Question: I was working with the D3 graphing library, but due to its lack of native IE8 support, I would like to switch to HighCharts.
Using D3, I was able to create the following graph using CSS classes with the 'fill' property.

There are 5 series of values that have produced that graph; the first defines the top of the light gray area, the second defines the top of the dark gray area, the third defines the blue line, etc.
Is it possible to create something similar using HighCharts?
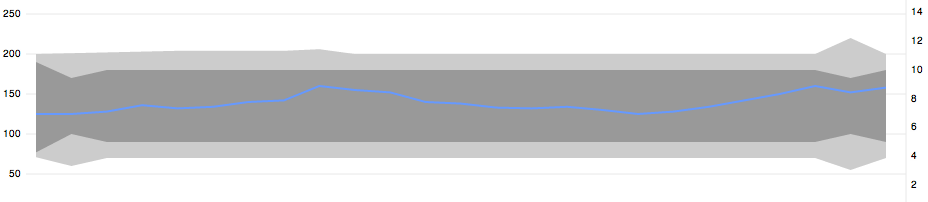
Answer: Probably as you can see here at <URL>
'''
<script src="https://code.highcharts.com/highcharts.js"></script>
<script src="https://code.highcharts.com/modules/exporting.js"></script>
<div id="container" style="min-width: 310px;
height: 400px; margin: 0 auto"></div>
'''
'''
$(function () {
$('#container').highcharts({
chart: {
type: 'area'
},
title: {
text: 'Area chart with negative values'
},
xAxis: {
categories: ['Apples', 'Oranges', 'Pears', 'Grapes', 'Bananas']
},
credits: {
enabled: false
},
series: [{
name: 'John',
data: [5, 3, 4, 7, 2]
}, {
name: 'Jane',
data: [2, -2, -3, 2, 1]
}, {
name: 'Joe',
data: [3, 4, 4, -2, 5]
}]
});
});
'''
Link to jsfiddle: <URL>